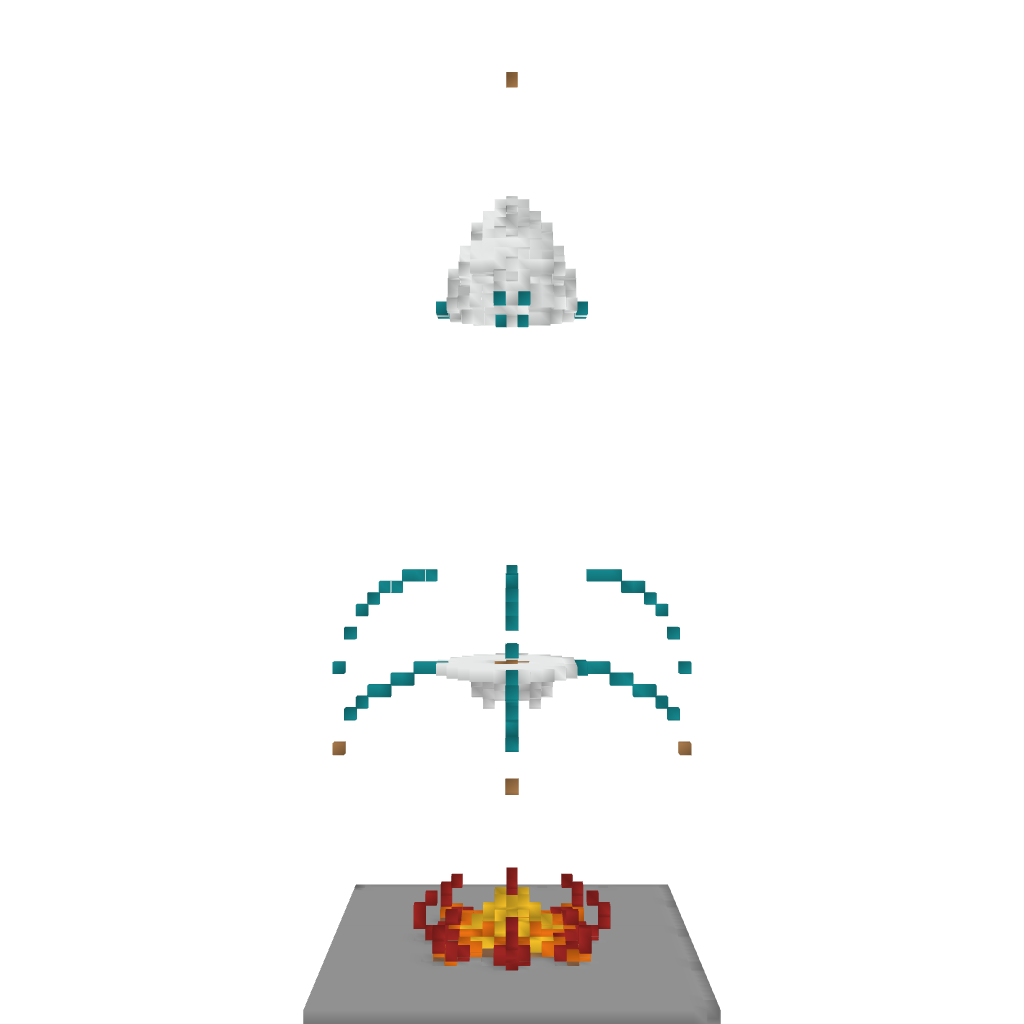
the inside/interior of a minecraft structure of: Rocket Blasting Off